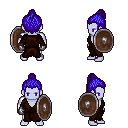
a pixel art fantasy rpg character, male body template, dark elf, purple skin, brown robe, white pants, blue short topknot hairstyle, metal gloves, shield, four views (front, back, left, right), 2x2 character sprite sheet, small pixel art, hard edges, no anti-aliasing